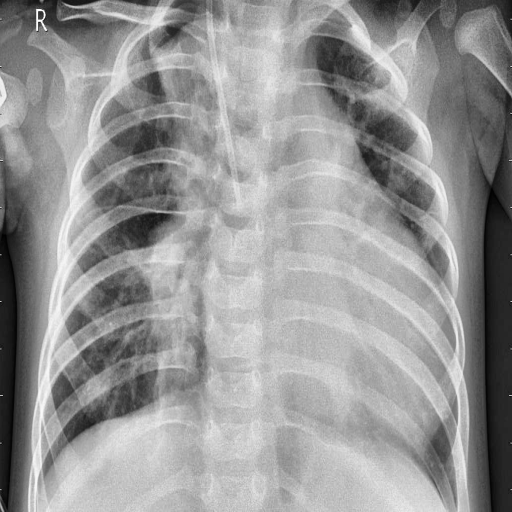
Finding: PNEUMONIA